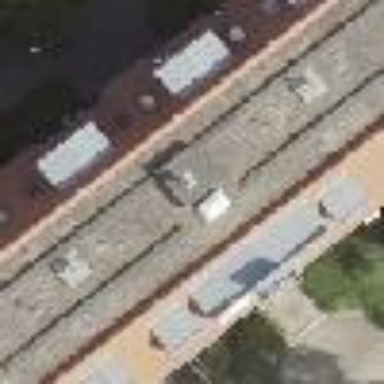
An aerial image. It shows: Unique apartment building with double saltbox roof shape.